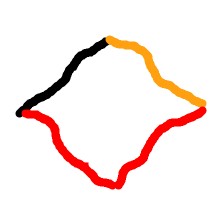
Shape: rhombus